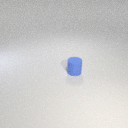
small blue rubber cylinder